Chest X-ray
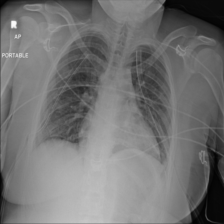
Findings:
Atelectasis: negative
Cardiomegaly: negative
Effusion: positive
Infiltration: negative
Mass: negative
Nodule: negative
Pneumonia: negative
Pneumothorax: negative
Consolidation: negative
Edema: negative
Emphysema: negative
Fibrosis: negative
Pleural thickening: negative
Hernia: negative